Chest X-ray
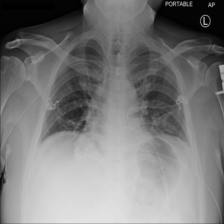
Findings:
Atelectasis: positive
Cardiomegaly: negative
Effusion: negative
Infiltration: negative
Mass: negative
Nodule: negative
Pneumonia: negative
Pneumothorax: negative
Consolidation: negative
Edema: negative
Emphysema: negative
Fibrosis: negative
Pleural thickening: negative
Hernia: negative